Question: Looks like the documentation is stable. But I am a bit frustrated about its conventions. For example, what is the field in the following screenshot? Any one help point where the guideline for reading the documentation is?
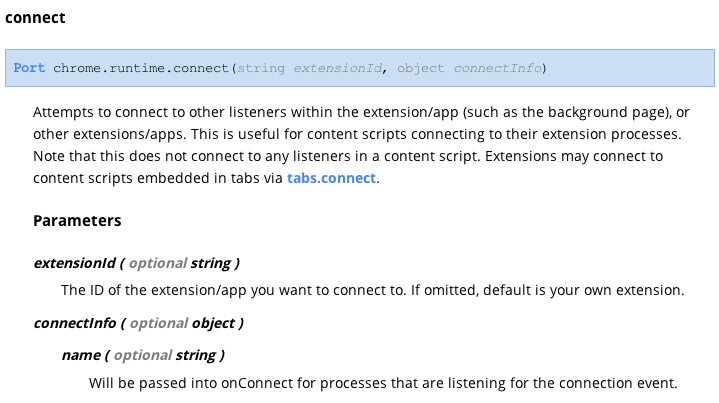
Answer: 'name' in this case is an optional name you can use for the port. You use it like this:
'''
var port = chrome.runtime.connect({name:"testName"});
'''
After that, 'port.name' would be '"testName"'.
'connectInfo' is defined to be an object meaning that any field listed indented under it, like 'name' is, is a part of it.